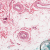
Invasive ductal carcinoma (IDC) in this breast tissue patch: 0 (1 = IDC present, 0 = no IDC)